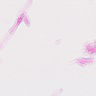
Metastatic tissue present: no